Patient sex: M
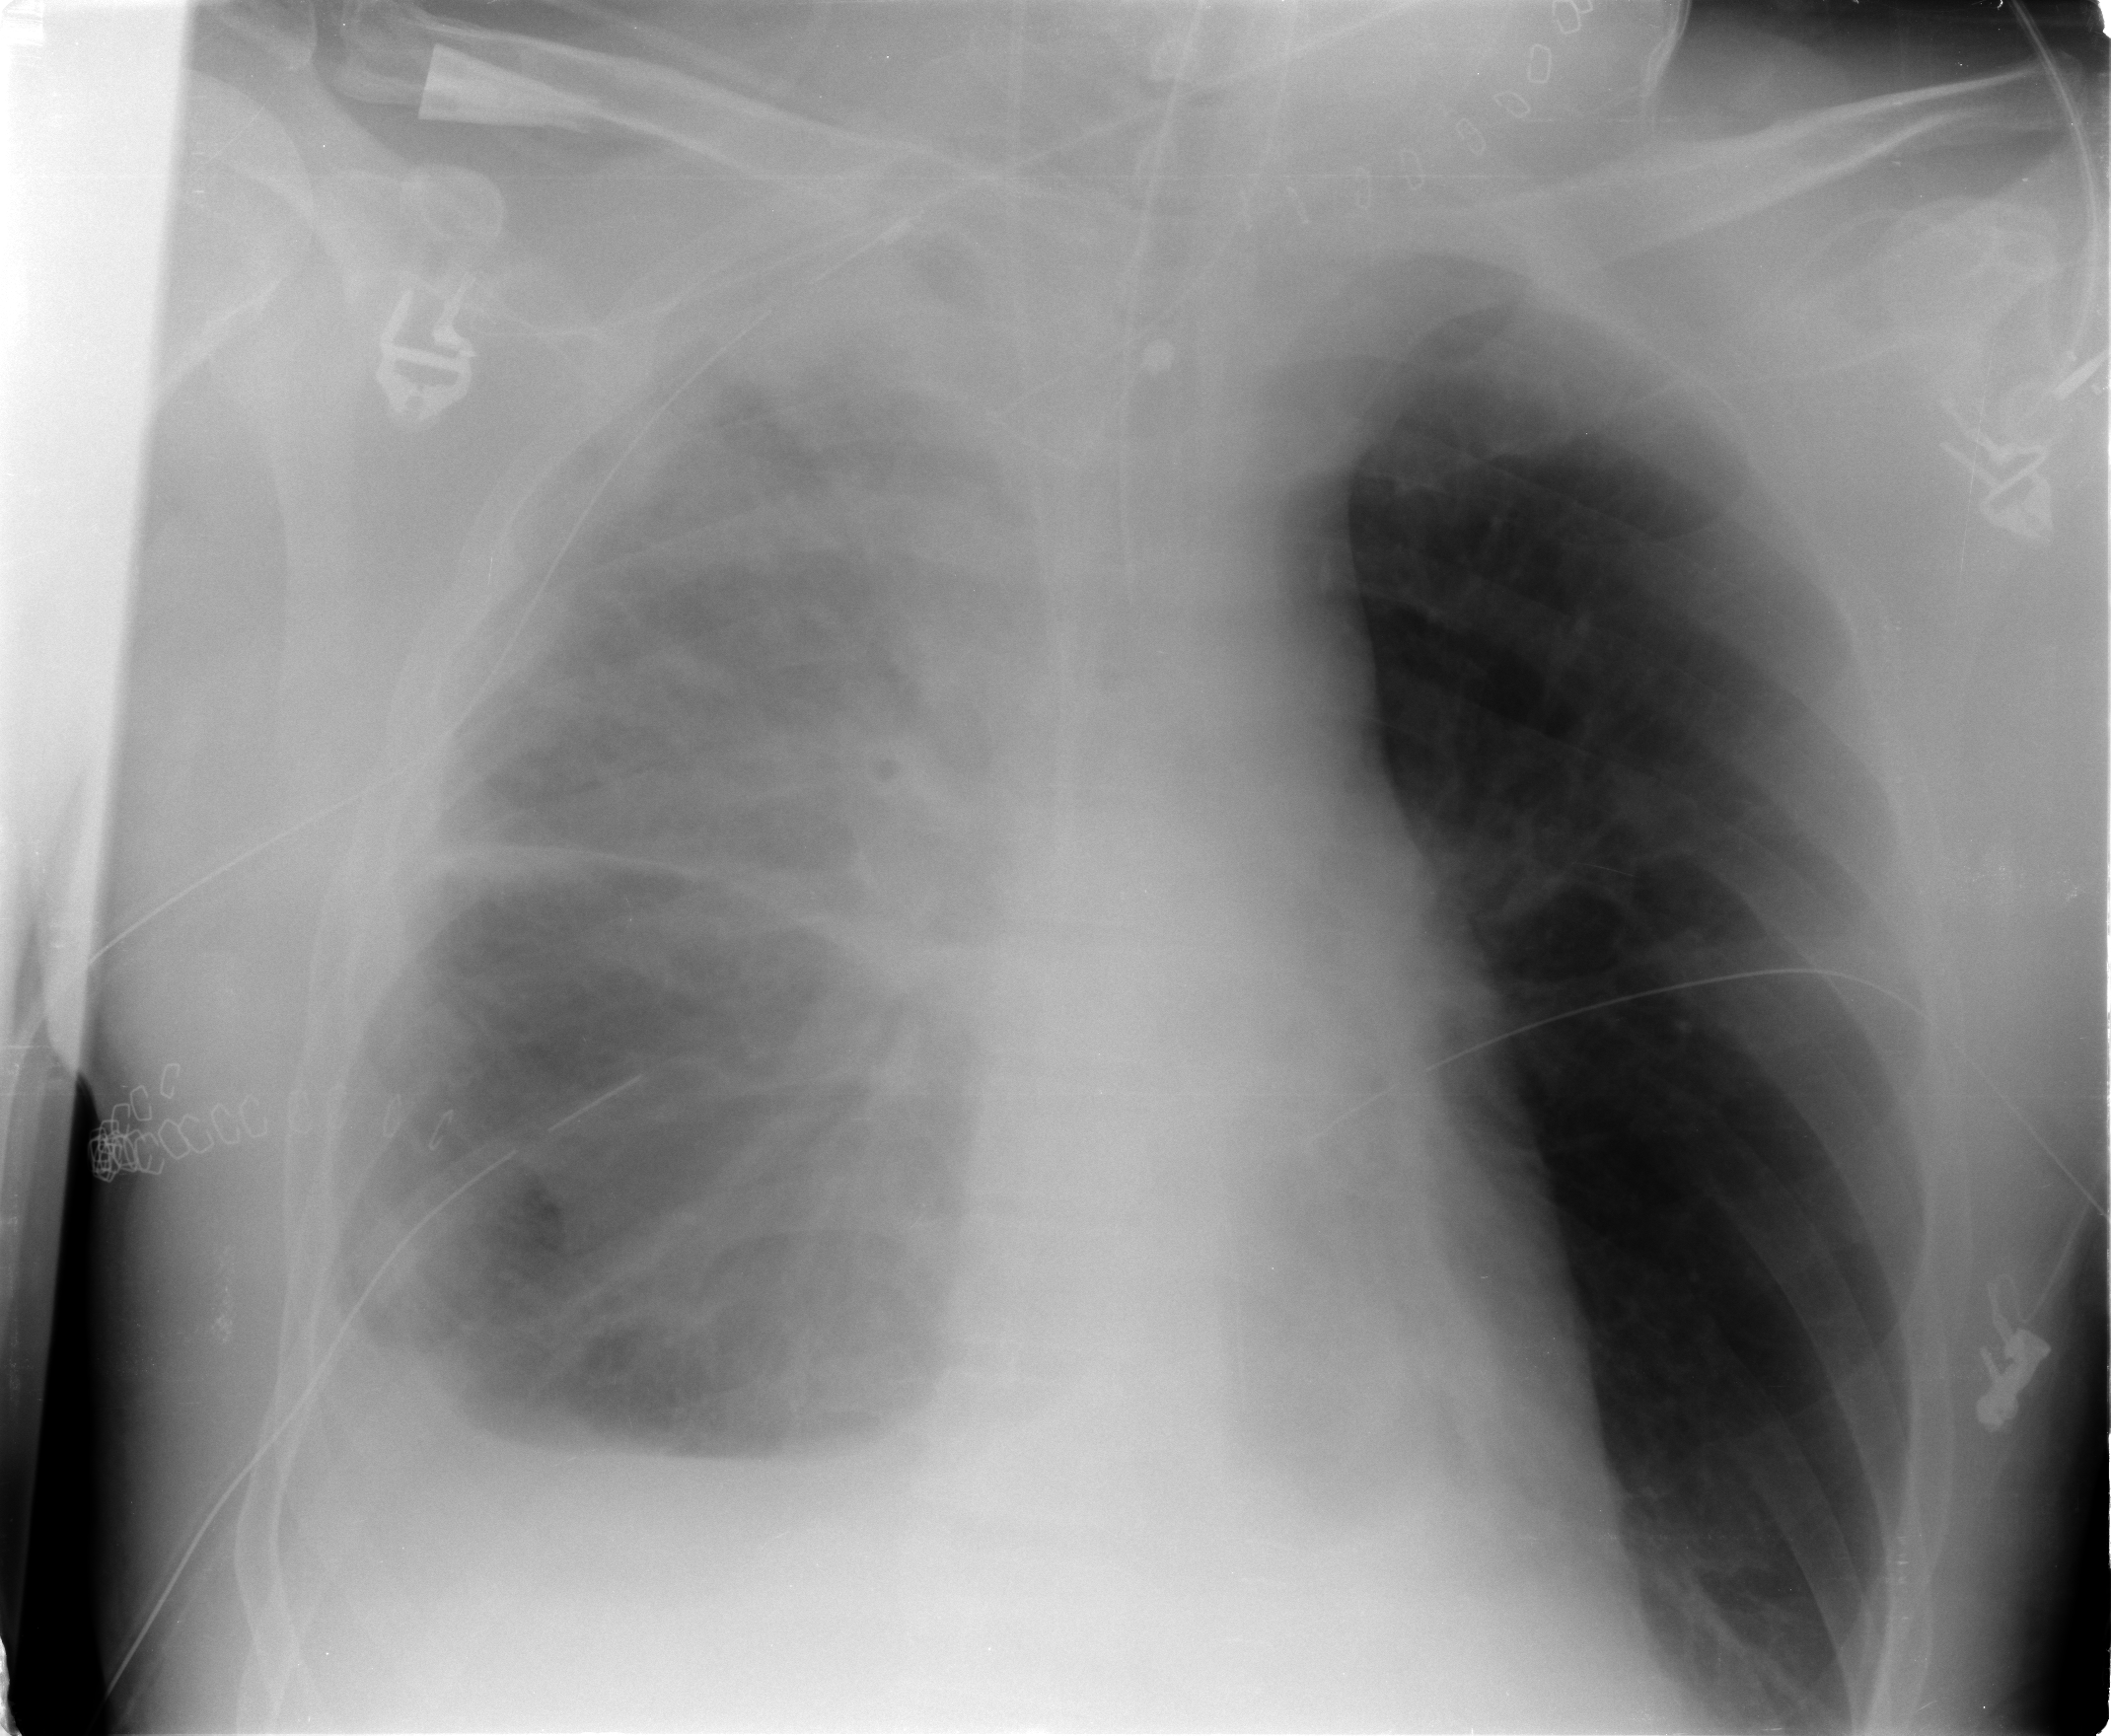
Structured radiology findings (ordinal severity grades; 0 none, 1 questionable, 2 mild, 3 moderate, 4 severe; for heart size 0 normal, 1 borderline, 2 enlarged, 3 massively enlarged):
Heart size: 0
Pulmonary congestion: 2
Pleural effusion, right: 3
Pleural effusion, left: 0
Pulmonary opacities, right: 3
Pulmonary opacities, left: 0
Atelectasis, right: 3
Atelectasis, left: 0